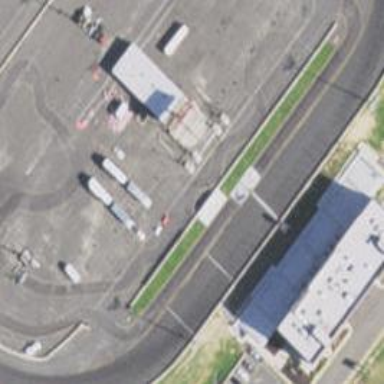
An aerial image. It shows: Raceway for motor sports.